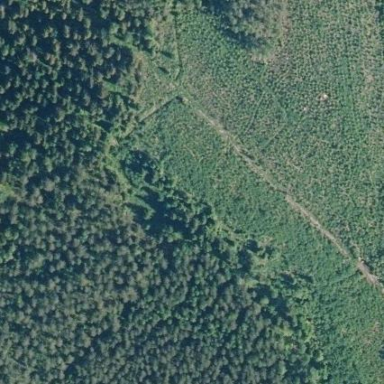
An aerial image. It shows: Clearcut area created by human activity.